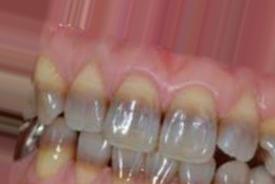
Condition: Tooth Discoloration